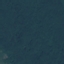
Label: Forest